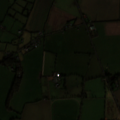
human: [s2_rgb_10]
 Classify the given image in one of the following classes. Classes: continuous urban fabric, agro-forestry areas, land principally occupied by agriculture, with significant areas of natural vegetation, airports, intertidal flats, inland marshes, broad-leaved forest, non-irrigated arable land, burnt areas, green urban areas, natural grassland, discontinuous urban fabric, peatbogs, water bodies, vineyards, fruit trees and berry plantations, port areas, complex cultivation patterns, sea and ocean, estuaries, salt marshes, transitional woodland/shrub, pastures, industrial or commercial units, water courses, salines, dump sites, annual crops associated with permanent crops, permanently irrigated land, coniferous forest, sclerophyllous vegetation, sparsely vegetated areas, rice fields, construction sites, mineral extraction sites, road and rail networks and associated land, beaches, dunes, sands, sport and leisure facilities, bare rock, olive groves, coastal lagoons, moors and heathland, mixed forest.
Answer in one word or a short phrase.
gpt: sport and leisure facilities, non-irrigated arable land, pastures